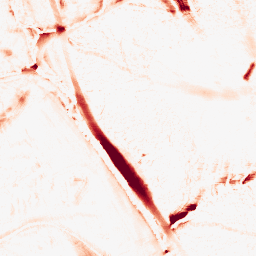
Category: morphological
Decomposition family: morphological_ellipse
Decomposition parameters: operation: opening
width: 20
height: 30
Upsampling method: quartic
Upsampling parameters: scale: 4
Upsampling scale: 4